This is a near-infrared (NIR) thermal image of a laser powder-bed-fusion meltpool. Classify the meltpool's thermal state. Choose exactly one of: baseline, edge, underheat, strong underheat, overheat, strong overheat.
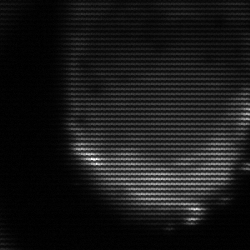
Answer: edge